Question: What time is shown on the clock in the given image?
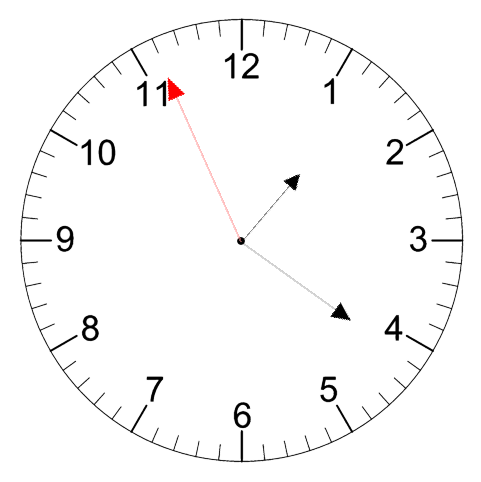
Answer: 01:20:56